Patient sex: M
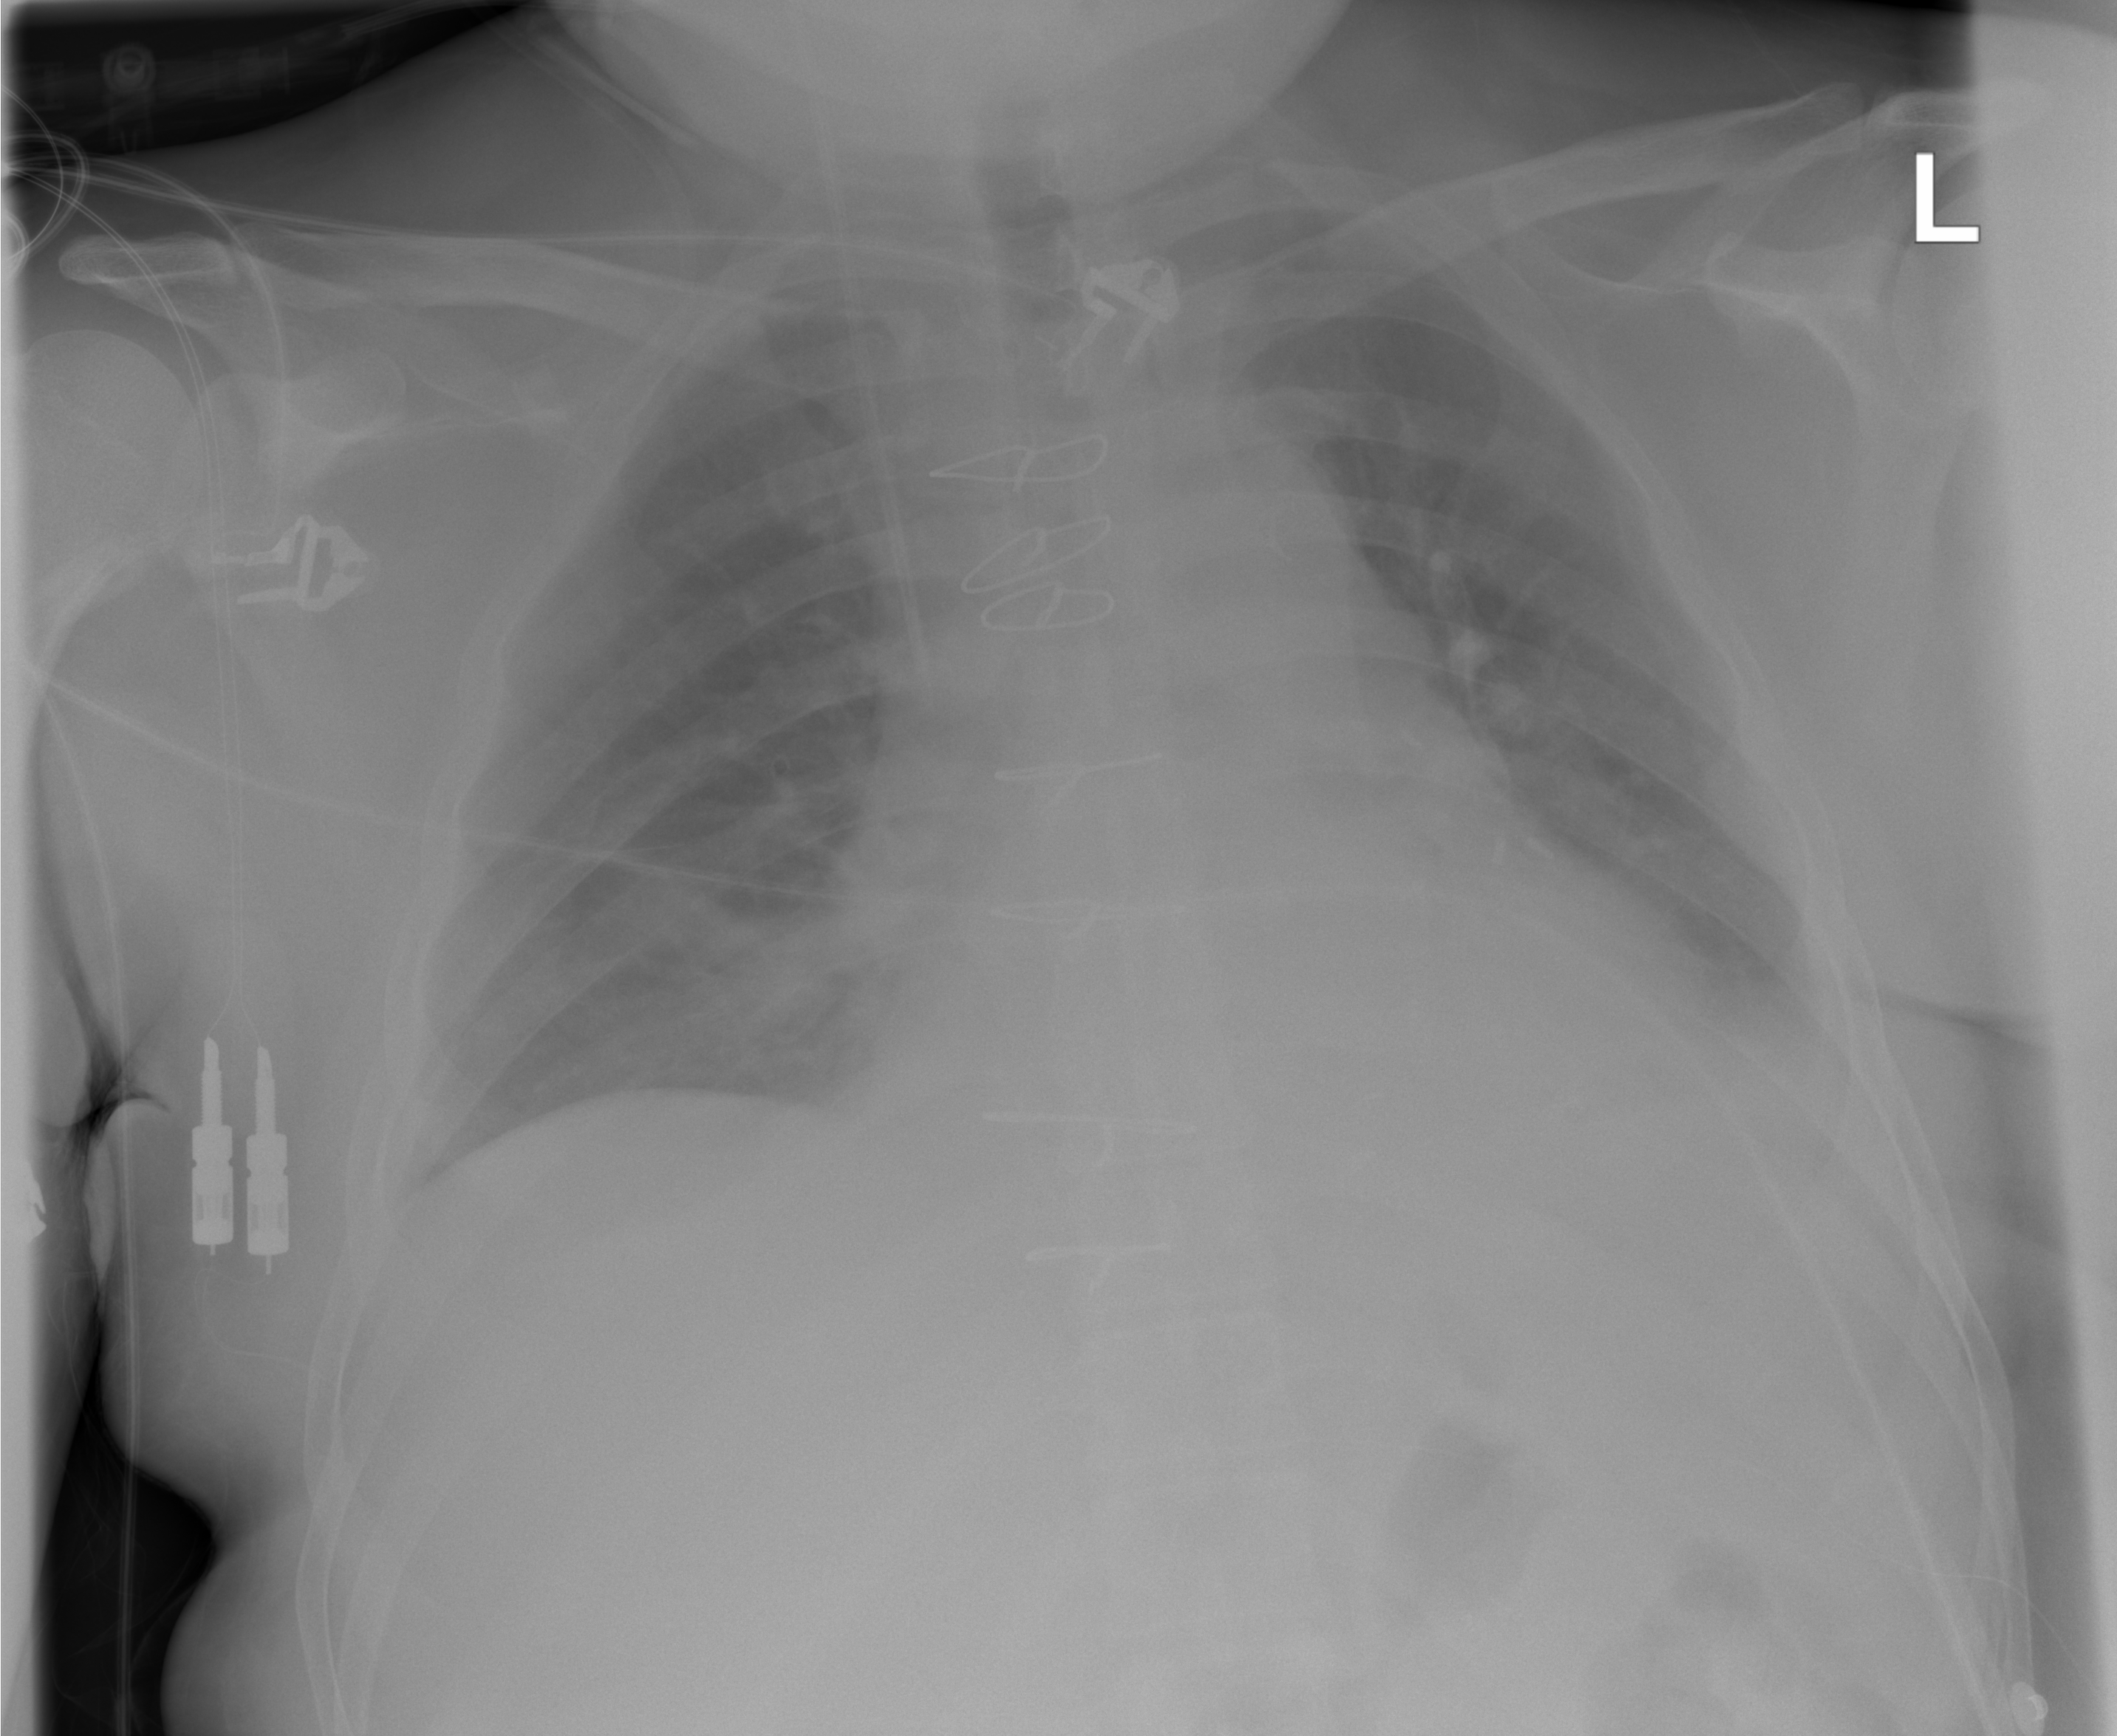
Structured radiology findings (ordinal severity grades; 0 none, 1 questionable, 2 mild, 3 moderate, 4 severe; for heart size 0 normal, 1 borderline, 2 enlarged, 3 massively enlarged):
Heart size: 1
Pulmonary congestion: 2
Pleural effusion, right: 0
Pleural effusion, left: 2
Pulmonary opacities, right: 2
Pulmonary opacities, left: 0
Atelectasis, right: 0
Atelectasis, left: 2